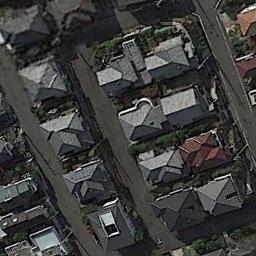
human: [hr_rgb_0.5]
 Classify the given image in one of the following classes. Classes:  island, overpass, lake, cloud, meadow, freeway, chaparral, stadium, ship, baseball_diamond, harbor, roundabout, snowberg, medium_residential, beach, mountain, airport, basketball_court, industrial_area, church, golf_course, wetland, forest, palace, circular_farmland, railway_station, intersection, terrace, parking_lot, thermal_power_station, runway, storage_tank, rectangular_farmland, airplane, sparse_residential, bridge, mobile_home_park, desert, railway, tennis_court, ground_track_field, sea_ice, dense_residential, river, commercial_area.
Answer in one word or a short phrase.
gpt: dense_residential